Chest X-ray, PA view. Patient: 58 years old, sex F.
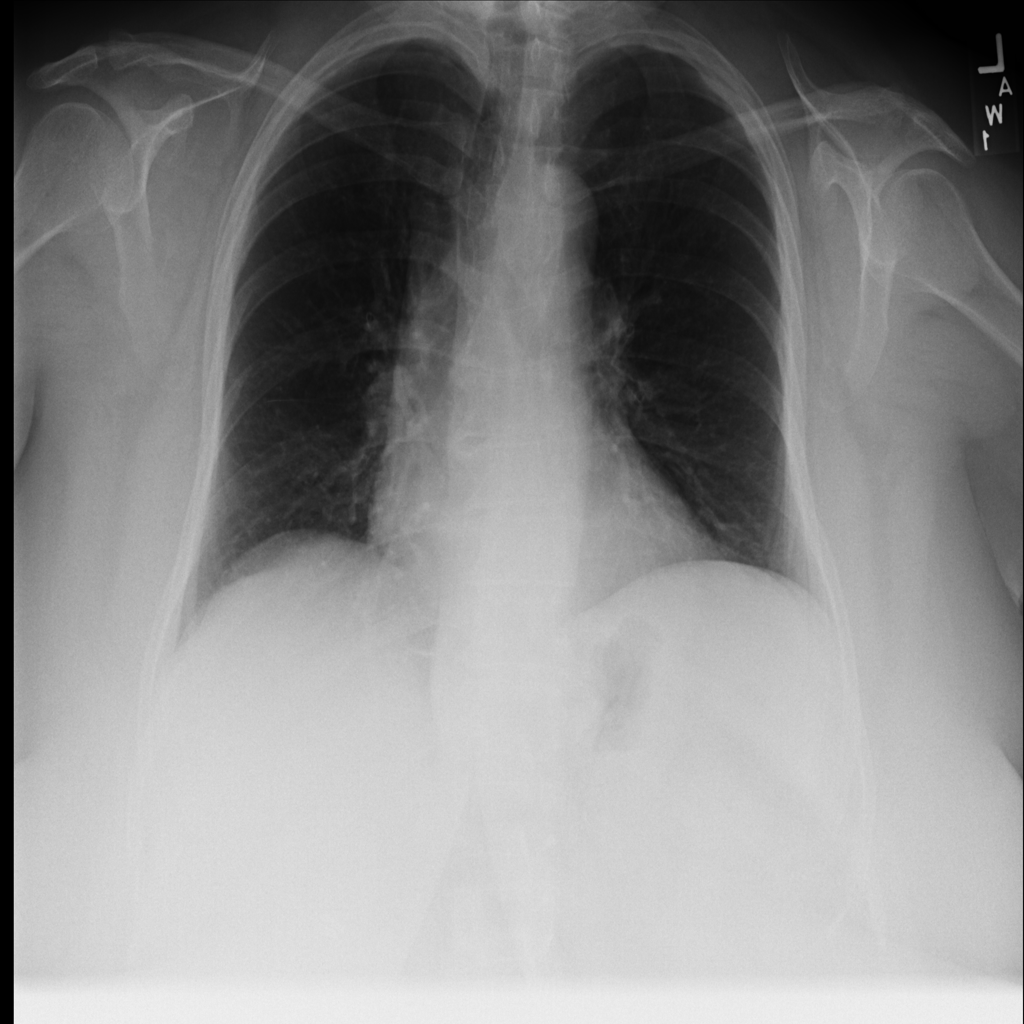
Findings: Atelectasis